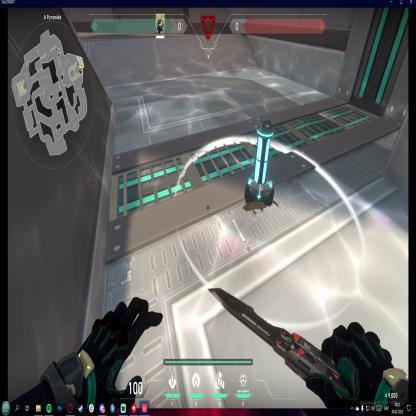
Label: planted spike